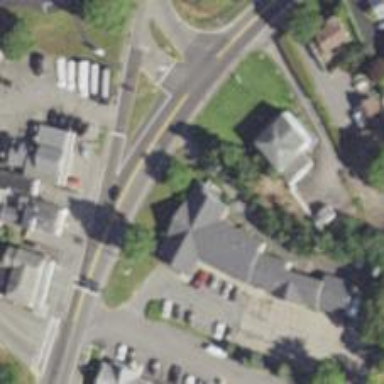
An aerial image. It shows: Convenience shop.